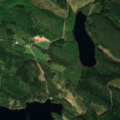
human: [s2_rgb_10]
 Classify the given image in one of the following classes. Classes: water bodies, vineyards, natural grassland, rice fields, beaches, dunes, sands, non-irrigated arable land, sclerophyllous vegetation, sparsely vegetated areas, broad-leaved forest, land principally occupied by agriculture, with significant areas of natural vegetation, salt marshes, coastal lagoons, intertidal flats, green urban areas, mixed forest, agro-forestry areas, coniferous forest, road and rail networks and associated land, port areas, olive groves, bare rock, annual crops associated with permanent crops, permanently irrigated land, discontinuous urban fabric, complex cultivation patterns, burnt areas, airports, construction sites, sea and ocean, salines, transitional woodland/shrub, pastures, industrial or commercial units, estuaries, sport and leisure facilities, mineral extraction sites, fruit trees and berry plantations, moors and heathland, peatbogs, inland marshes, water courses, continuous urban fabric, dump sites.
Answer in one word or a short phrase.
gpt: coniferous forest, mixed forest, transitional woodland/shrub, water bodies